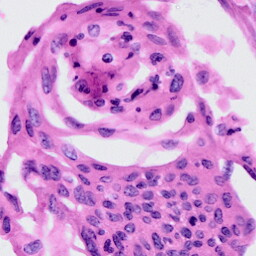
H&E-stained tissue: Cervix